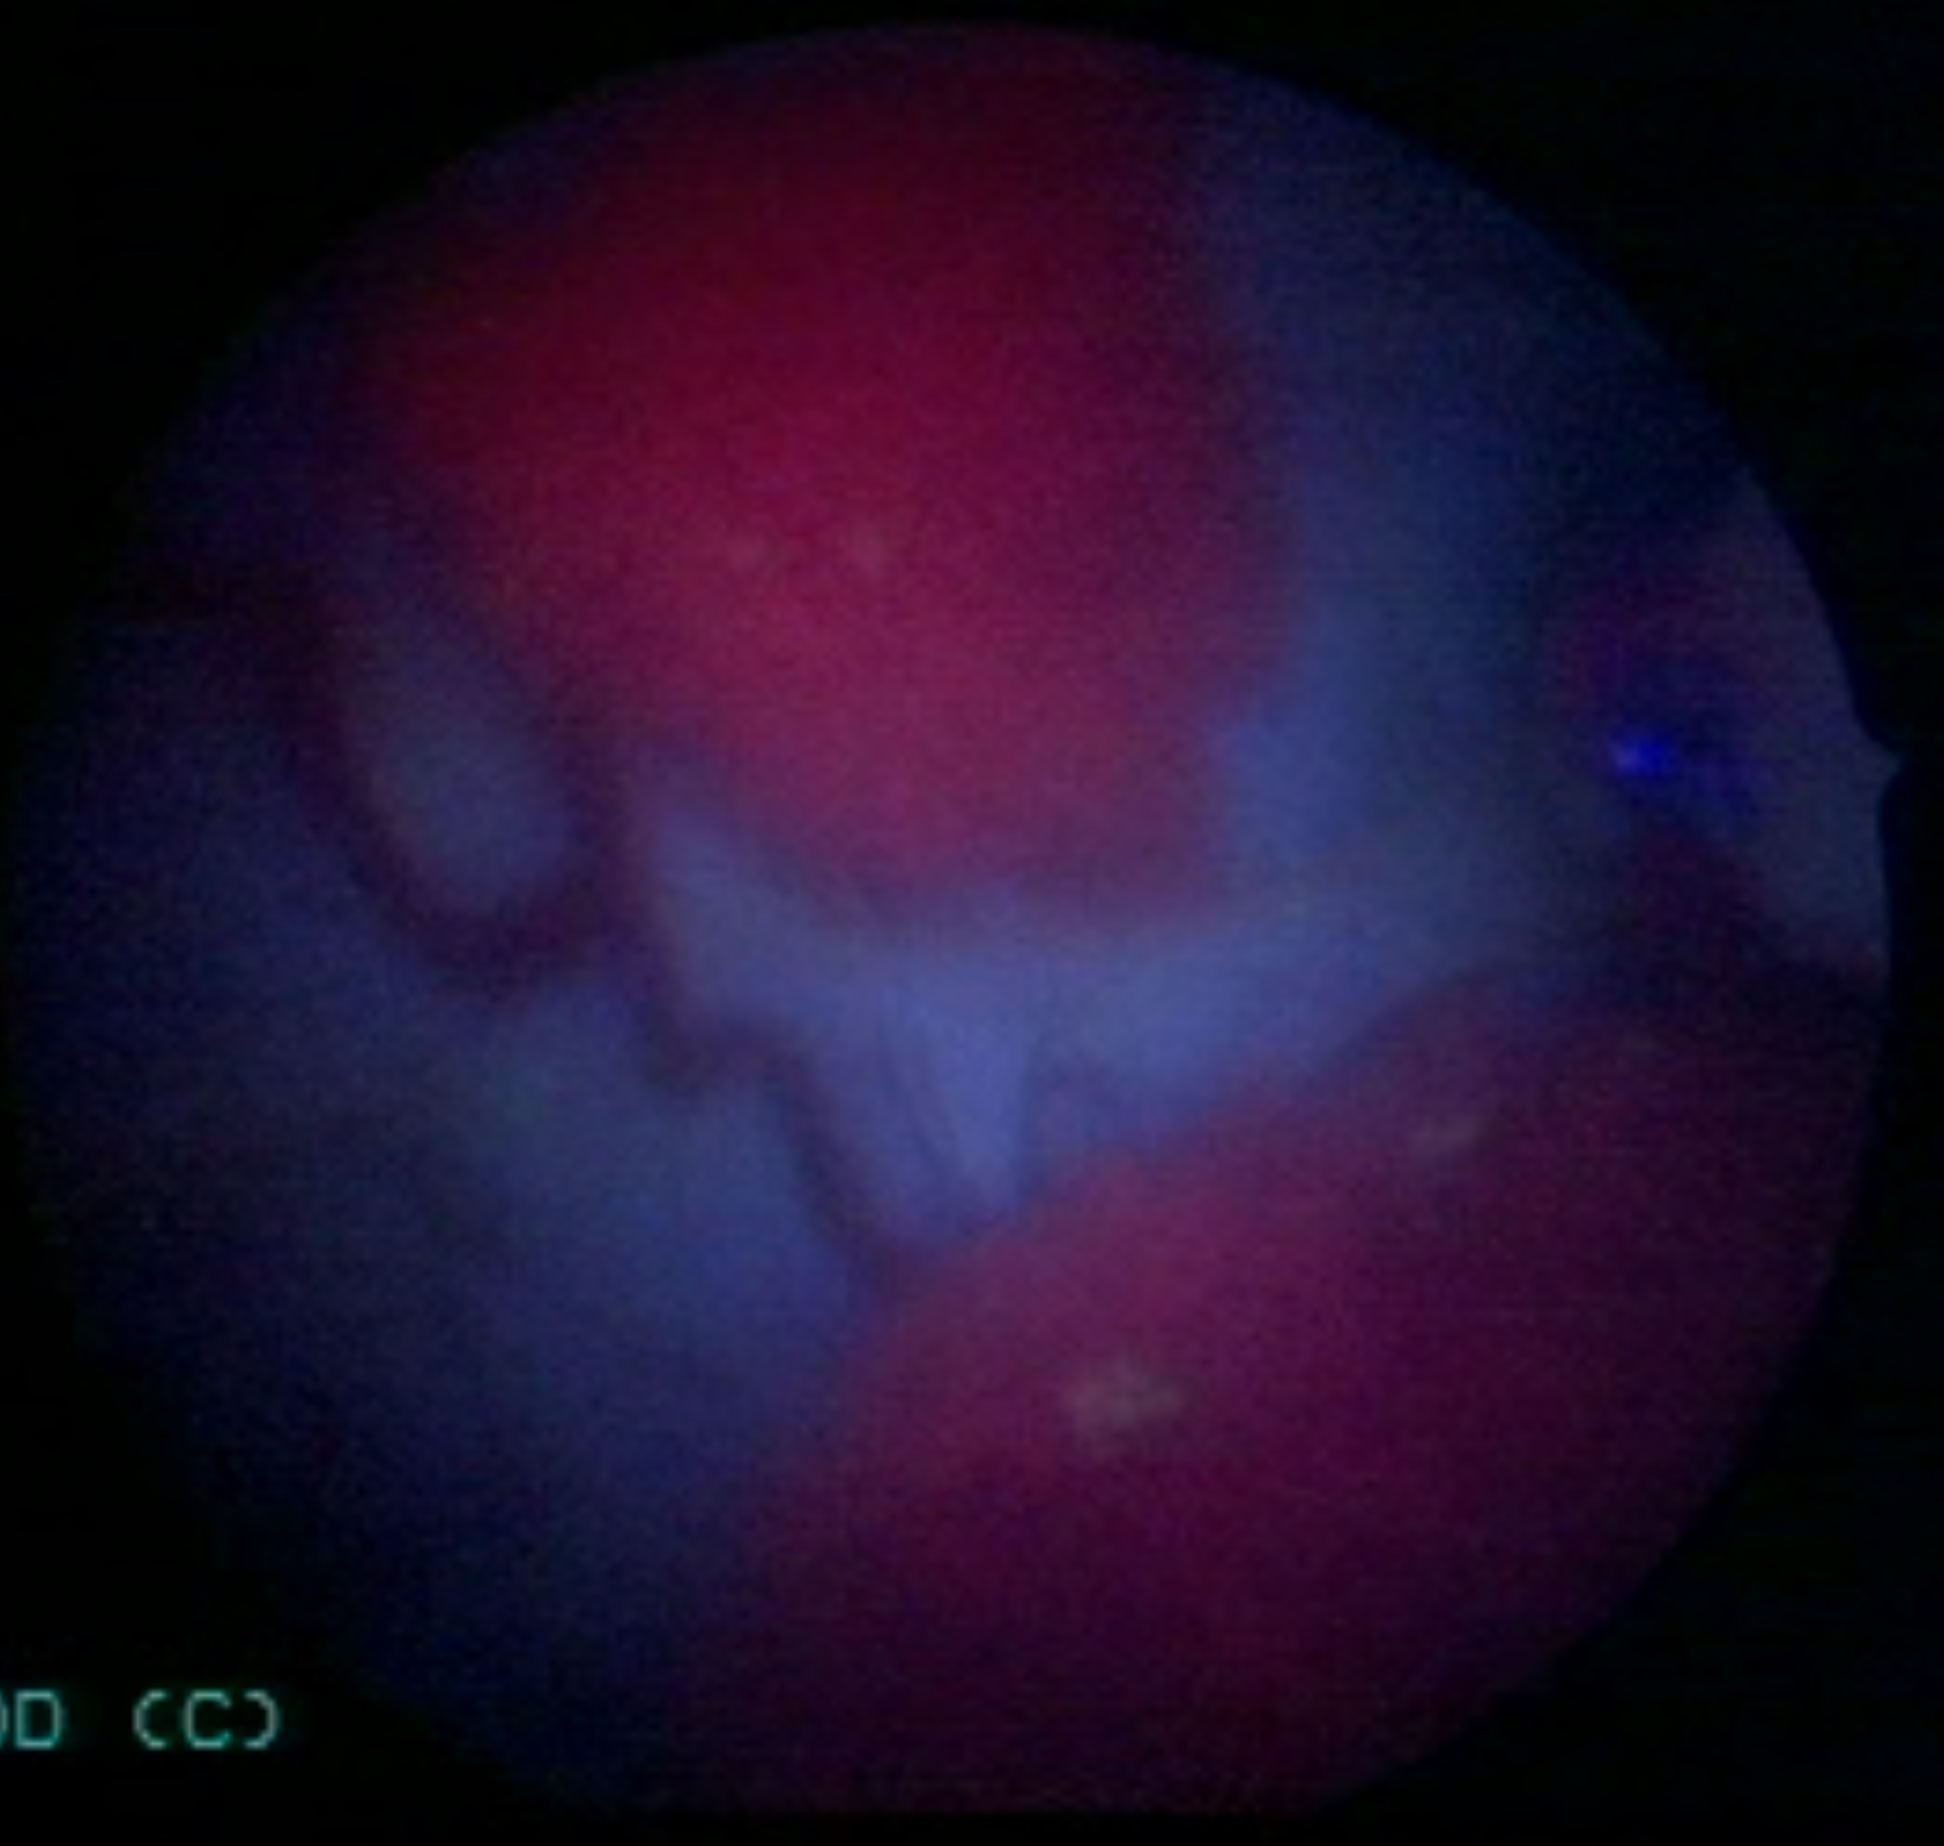
Modality: BLC
Class: Malignant
Subclass: LowGradePapillary
Lesion: L2
Stage: Ta
Morphology: Papillary
Bladder cancer association: Yes